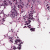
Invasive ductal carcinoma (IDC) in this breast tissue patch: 1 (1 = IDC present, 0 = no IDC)